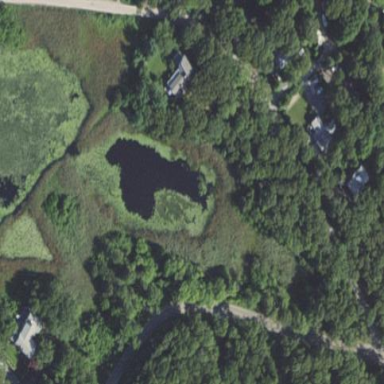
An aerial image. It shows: Beautiful wet meadow natural wetland.